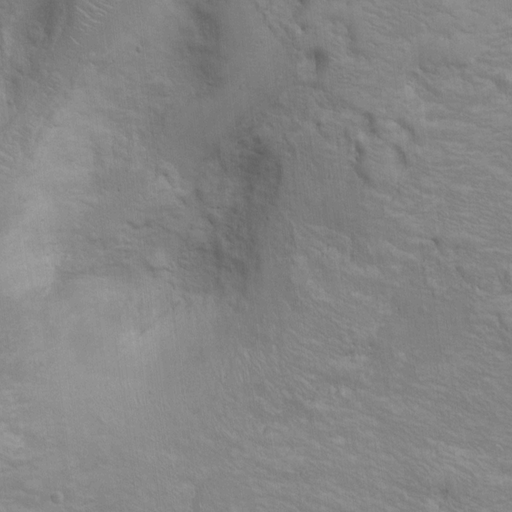
Objects detected: cone, cone